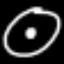
Label: clock